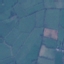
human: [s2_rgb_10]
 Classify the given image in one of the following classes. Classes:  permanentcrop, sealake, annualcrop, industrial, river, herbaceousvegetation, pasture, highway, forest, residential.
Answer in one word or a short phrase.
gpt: Pasture